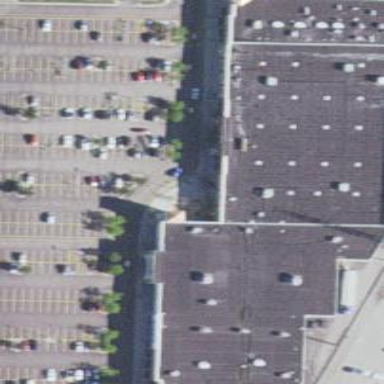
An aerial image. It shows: Retail building.